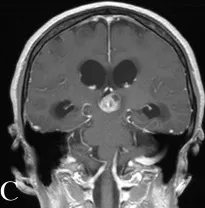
Pre-operative MRI of the brain. (A-C) MRI T1-weighted images with contrast demonstrating a heterogeneously enhancing lesion of the pineal gland.
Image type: radiology (mri)